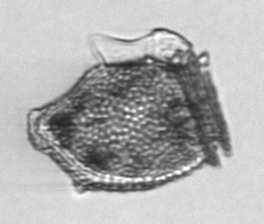
Label: Dinophysis_norvegica